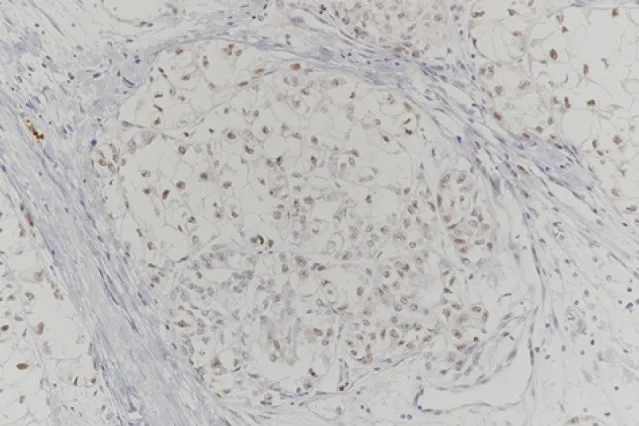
TFE-stained section of renal tumour. The nuclei of tumour cells are diffusely positive for TFE3.
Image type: pathology (immunostaining)